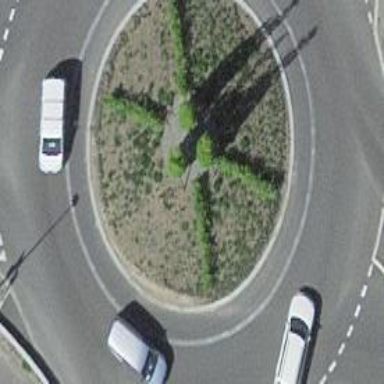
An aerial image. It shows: Secondary road made of asphalt leading to roundabout.